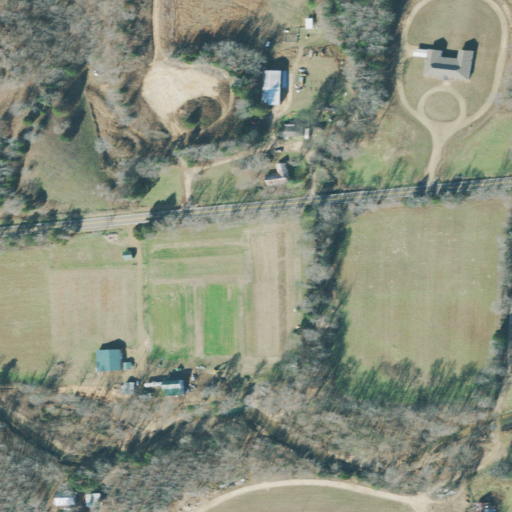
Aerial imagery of valley in Tennessee named Marvin Hollow containing pasture, deciduous forest, open development, mixed forest, low intensity development, and medium intensity development